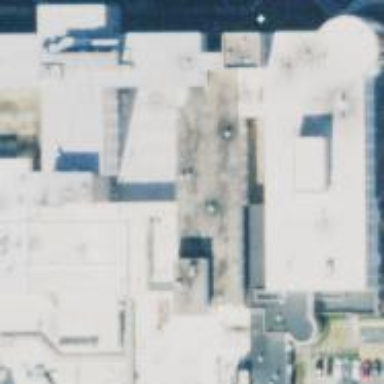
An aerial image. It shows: Hospital building.